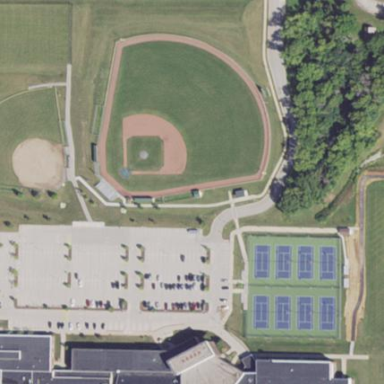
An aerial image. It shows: Baseball pitch for leisure land activities.